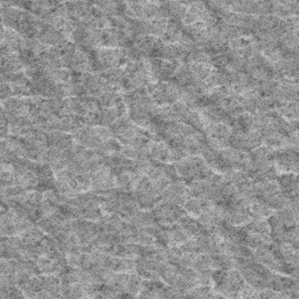
Label: frost